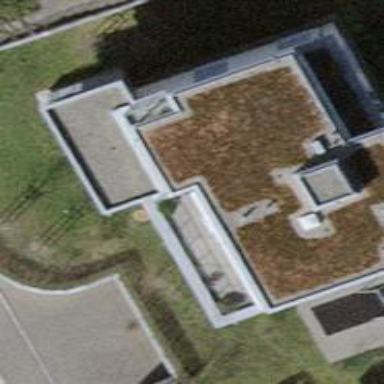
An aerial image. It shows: Building part with flat roof.